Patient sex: F
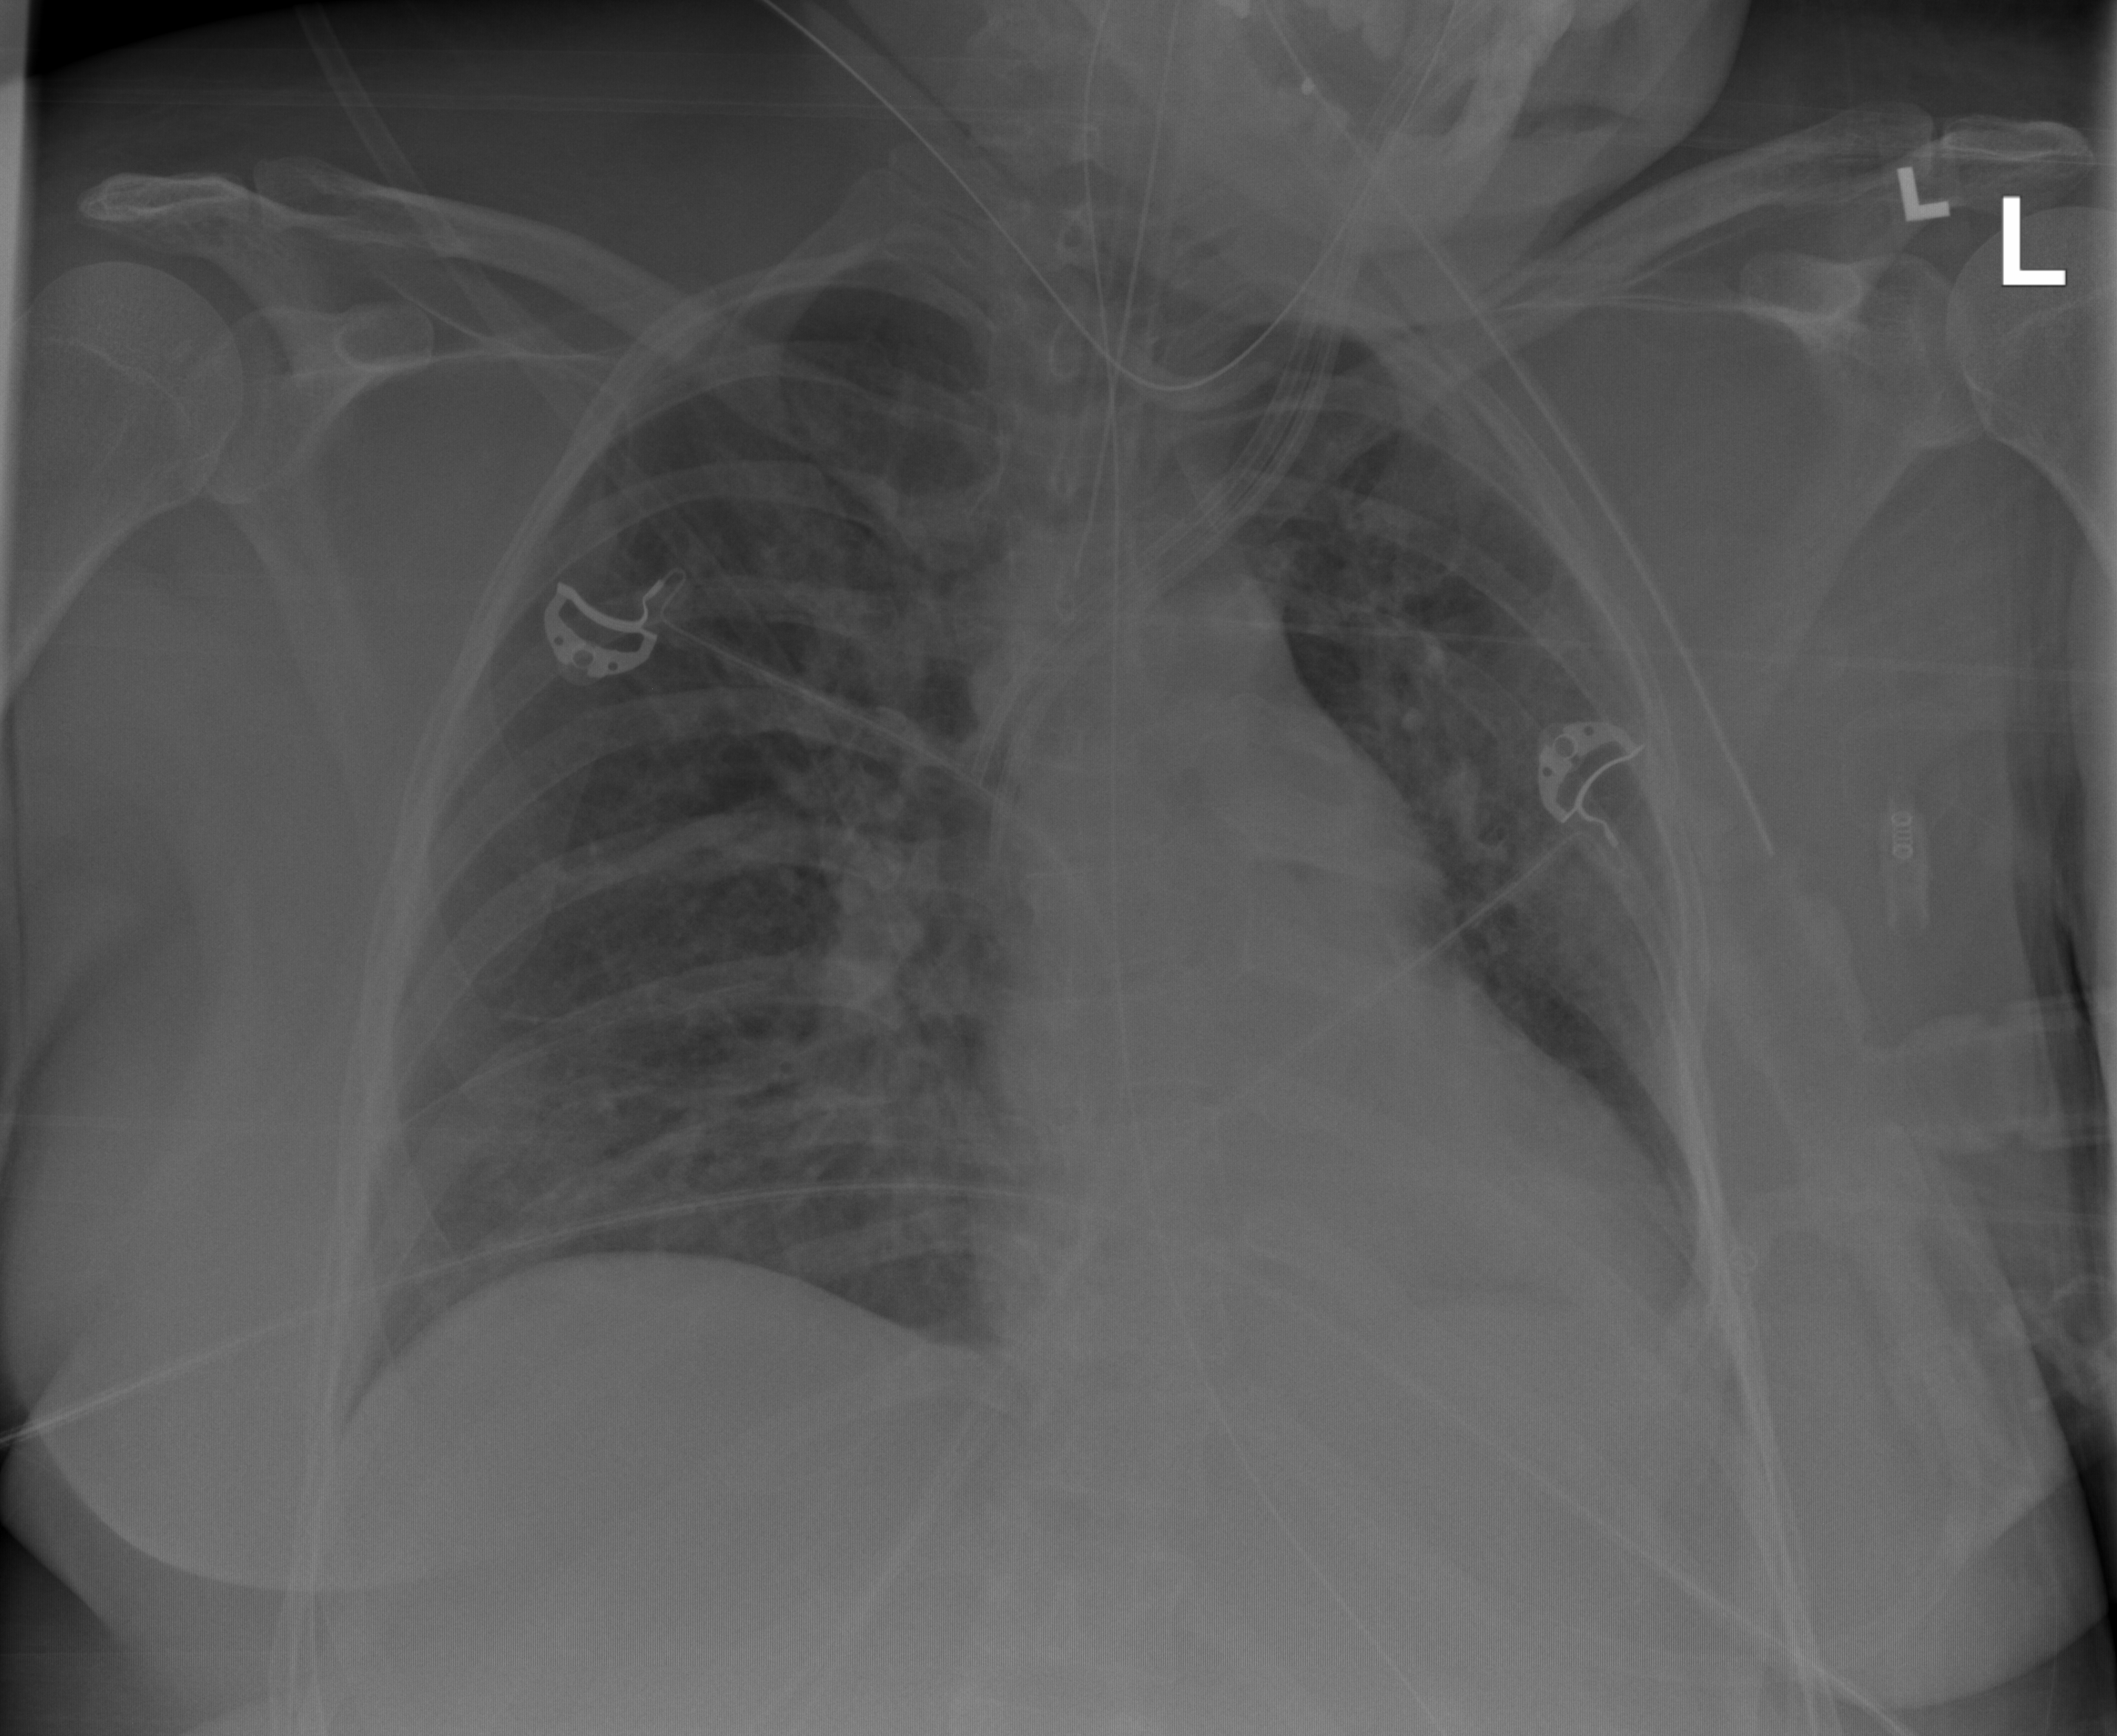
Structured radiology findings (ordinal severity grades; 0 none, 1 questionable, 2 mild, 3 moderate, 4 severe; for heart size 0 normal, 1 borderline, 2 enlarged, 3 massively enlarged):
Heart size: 0
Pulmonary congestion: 2
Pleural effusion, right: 0
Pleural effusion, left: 1
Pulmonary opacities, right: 2
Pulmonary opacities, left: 2
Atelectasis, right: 0
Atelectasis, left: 2